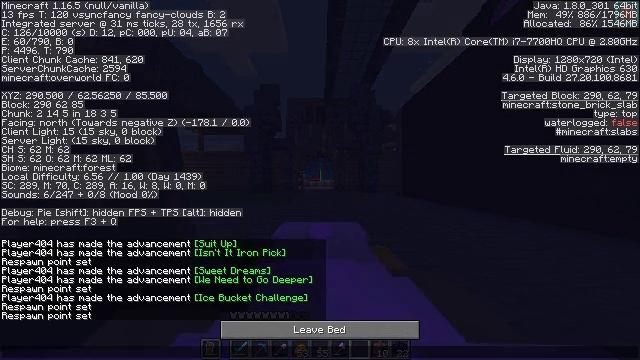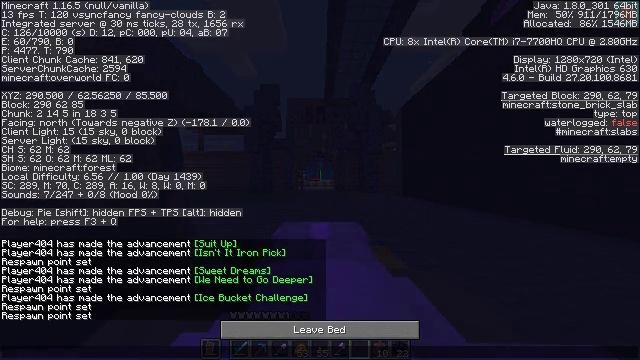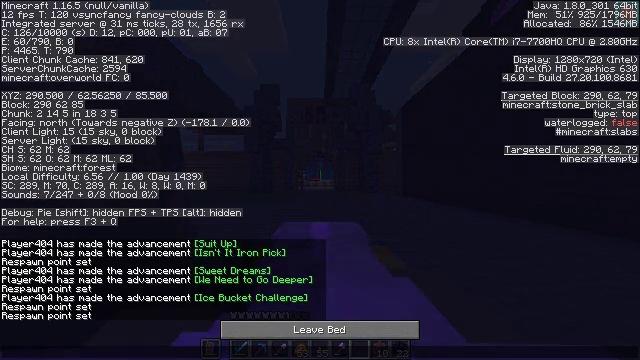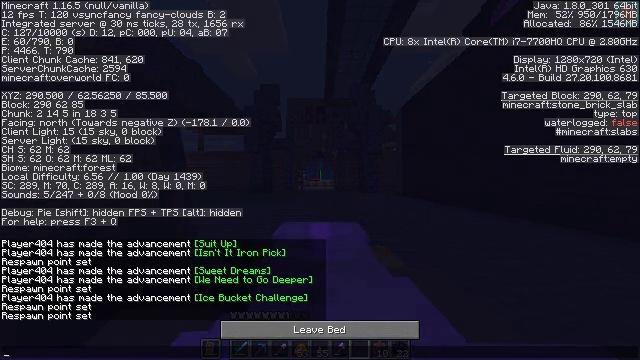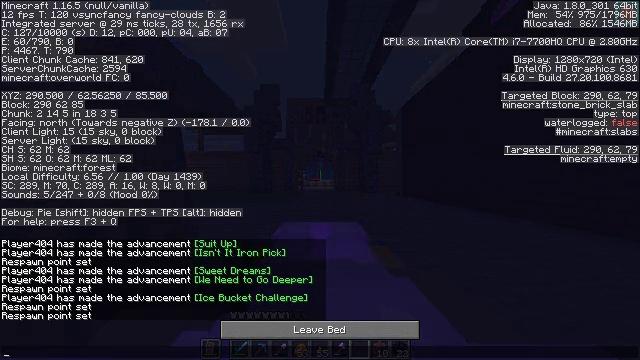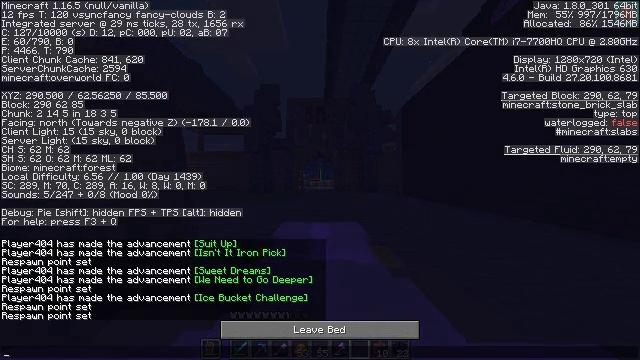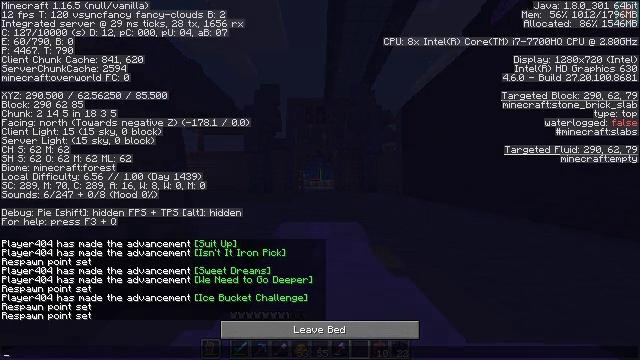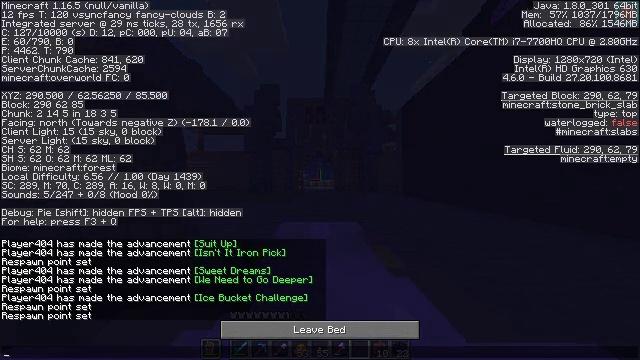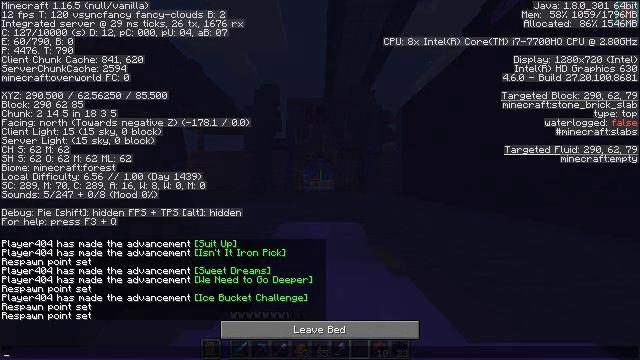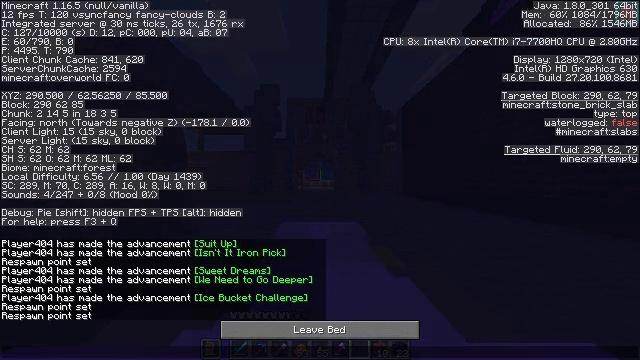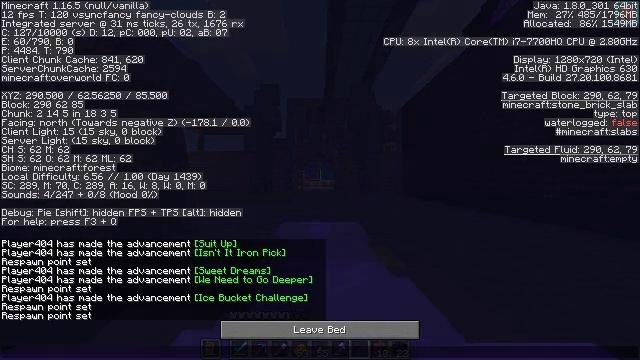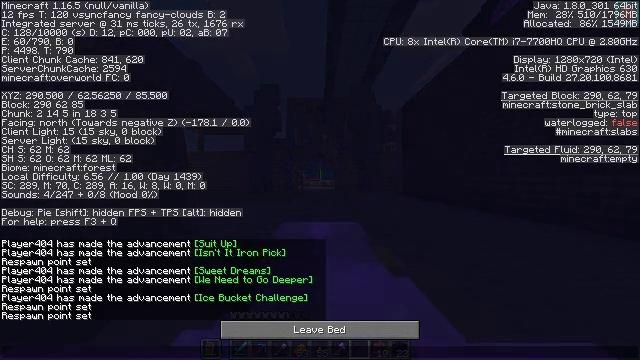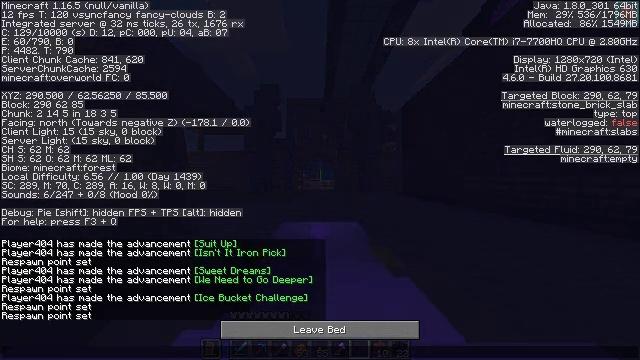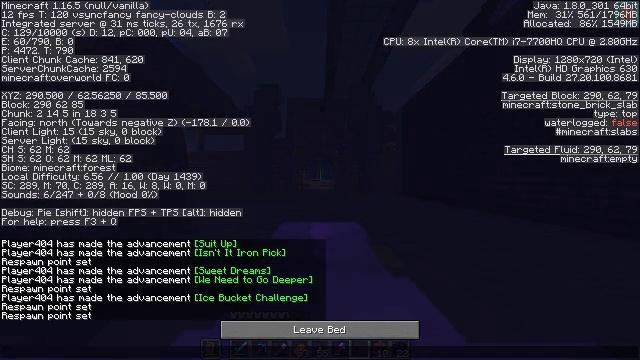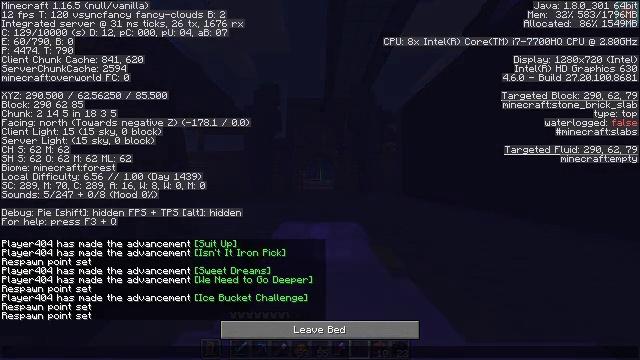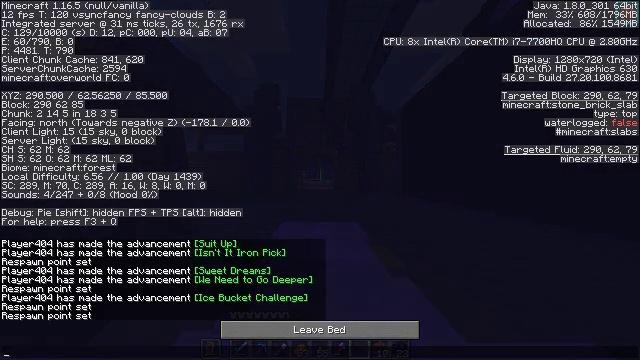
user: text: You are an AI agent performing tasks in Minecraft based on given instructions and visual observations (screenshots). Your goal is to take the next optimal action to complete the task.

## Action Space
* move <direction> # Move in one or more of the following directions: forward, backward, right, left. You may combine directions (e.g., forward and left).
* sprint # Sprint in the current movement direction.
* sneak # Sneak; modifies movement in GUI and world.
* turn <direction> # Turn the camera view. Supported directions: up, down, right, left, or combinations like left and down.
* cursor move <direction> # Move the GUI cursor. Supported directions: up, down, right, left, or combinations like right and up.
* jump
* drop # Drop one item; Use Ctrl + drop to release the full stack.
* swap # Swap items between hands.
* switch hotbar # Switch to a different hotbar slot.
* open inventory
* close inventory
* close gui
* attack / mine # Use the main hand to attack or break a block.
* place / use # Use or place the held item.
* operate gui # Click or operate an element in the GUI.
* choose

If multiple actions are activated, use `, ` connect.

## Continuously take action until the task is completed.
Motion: motion action
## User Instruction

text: Collect the yellow bed from its place.
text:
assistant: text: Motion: no_op
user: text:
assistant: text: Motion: no_op
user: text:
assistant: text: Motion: no_op
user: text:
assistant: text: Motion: no_op
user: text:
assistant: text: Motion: no_op
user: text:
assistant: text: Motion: no_op
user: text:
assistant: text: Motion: no_op
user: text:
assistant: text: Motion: no_op
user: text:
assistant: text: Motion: no_op
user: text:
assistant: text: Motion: no_op
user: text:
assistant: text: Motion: no_op
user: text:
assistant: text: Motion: no_op
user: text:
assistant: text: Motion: no_op
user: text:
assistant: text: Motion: no_op
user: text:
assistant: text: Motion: no_op
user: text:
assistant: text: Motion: no_op
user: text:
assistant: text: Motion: no_op
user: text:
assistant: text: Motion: no_op
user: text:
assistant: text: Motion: no_op
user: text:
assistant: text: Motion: no_op
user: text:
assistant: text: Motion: close gui
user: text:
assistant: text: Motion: no_op
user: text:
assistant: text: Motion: no_op
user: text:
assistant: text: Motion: no_op
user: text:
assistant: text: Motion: no_op
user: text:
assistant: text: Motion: no_op
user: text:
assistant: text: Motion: no_op
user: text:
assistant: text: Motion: no_op
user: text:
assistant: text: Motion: no_op
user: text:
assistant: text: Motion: no_op